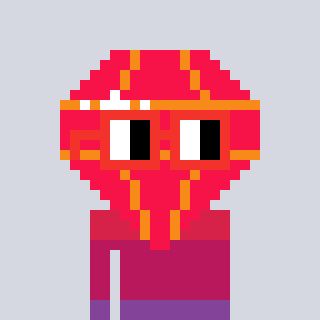
a pixel art character with square red glasses, a red diamond-shaped head and a magenta-colored body on a cool background